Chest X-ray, PA view. Patient: 39 years old, sex F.
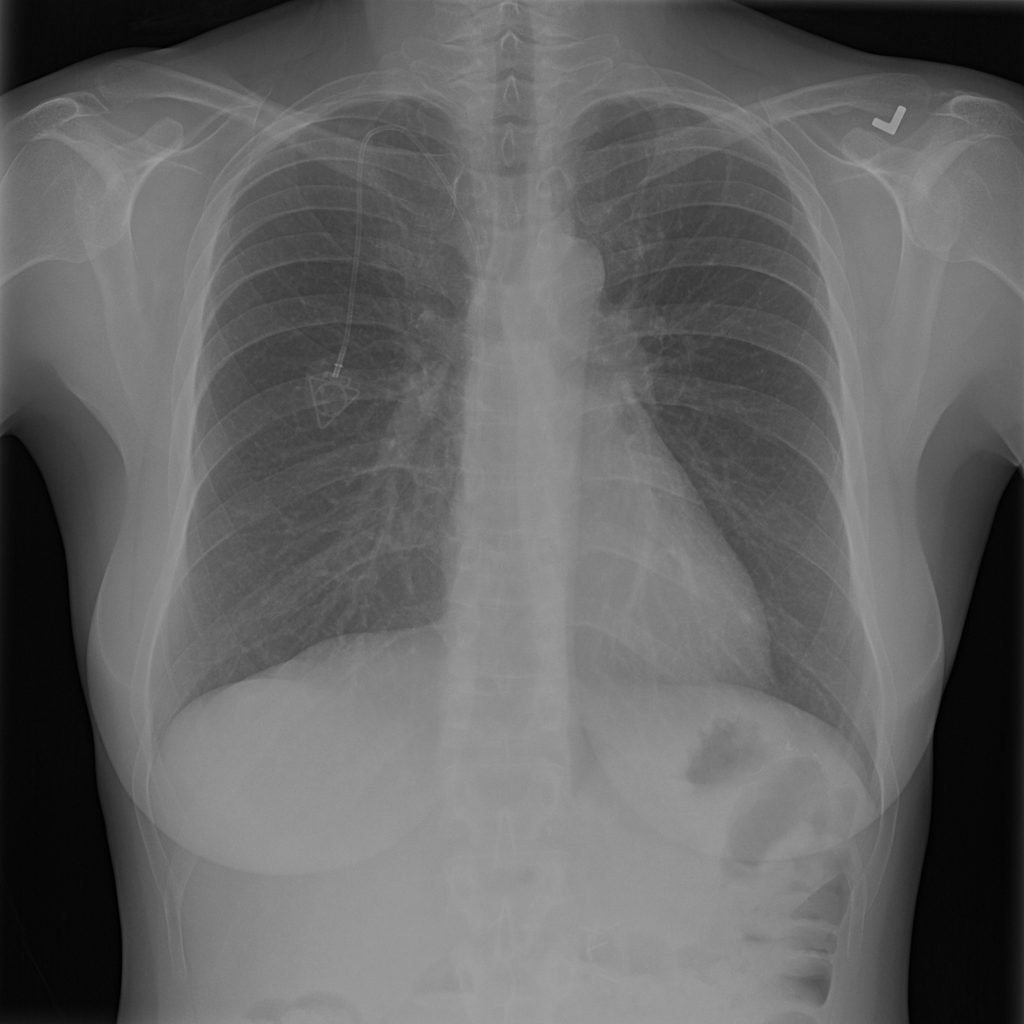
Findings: No Finding